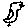
Label: bird